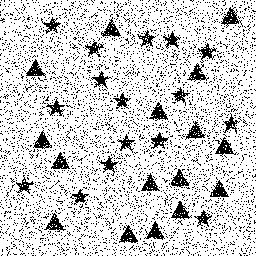
Squares: 0
Triangles: 16
Stars: 16
Total shapes: 32